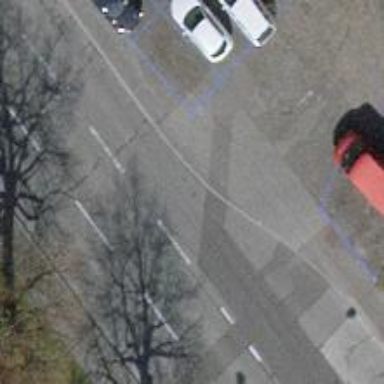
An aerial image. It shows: Parking aisle designated as service road.